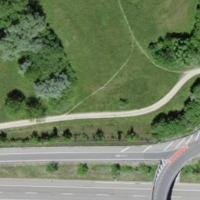
EUNIS habitat code: 57
Species observed at this site:
Pseudochorthippus parallelus
Chorthippus brunneus
Gryllus campestris
Polyommatus icarus
Gomphocerippus rufus
Maniola jurtina
Chorthippus biguttulus